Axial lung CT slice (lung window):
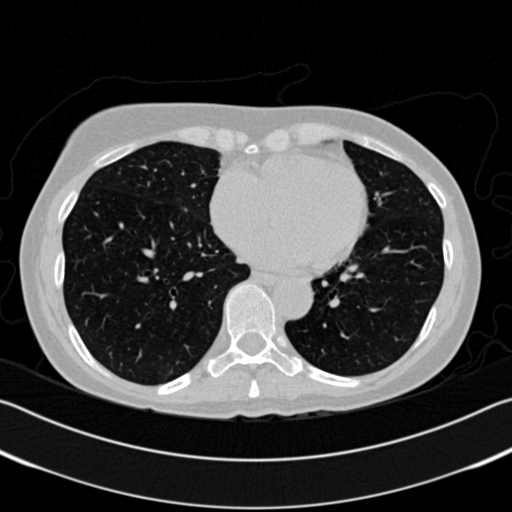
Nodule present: no